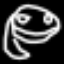
Label: frog